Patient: sex F, age 69
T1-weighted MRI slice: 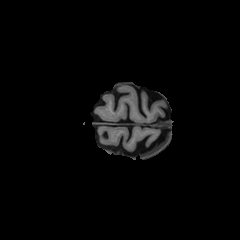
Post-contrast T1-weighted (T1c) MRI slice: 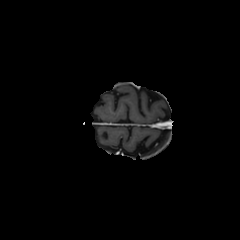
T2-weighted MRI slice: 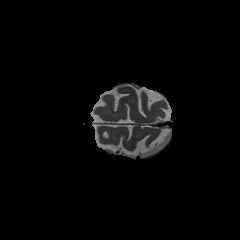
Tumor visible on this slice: no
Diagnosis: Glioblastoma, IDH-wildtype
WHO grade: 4